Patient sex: F
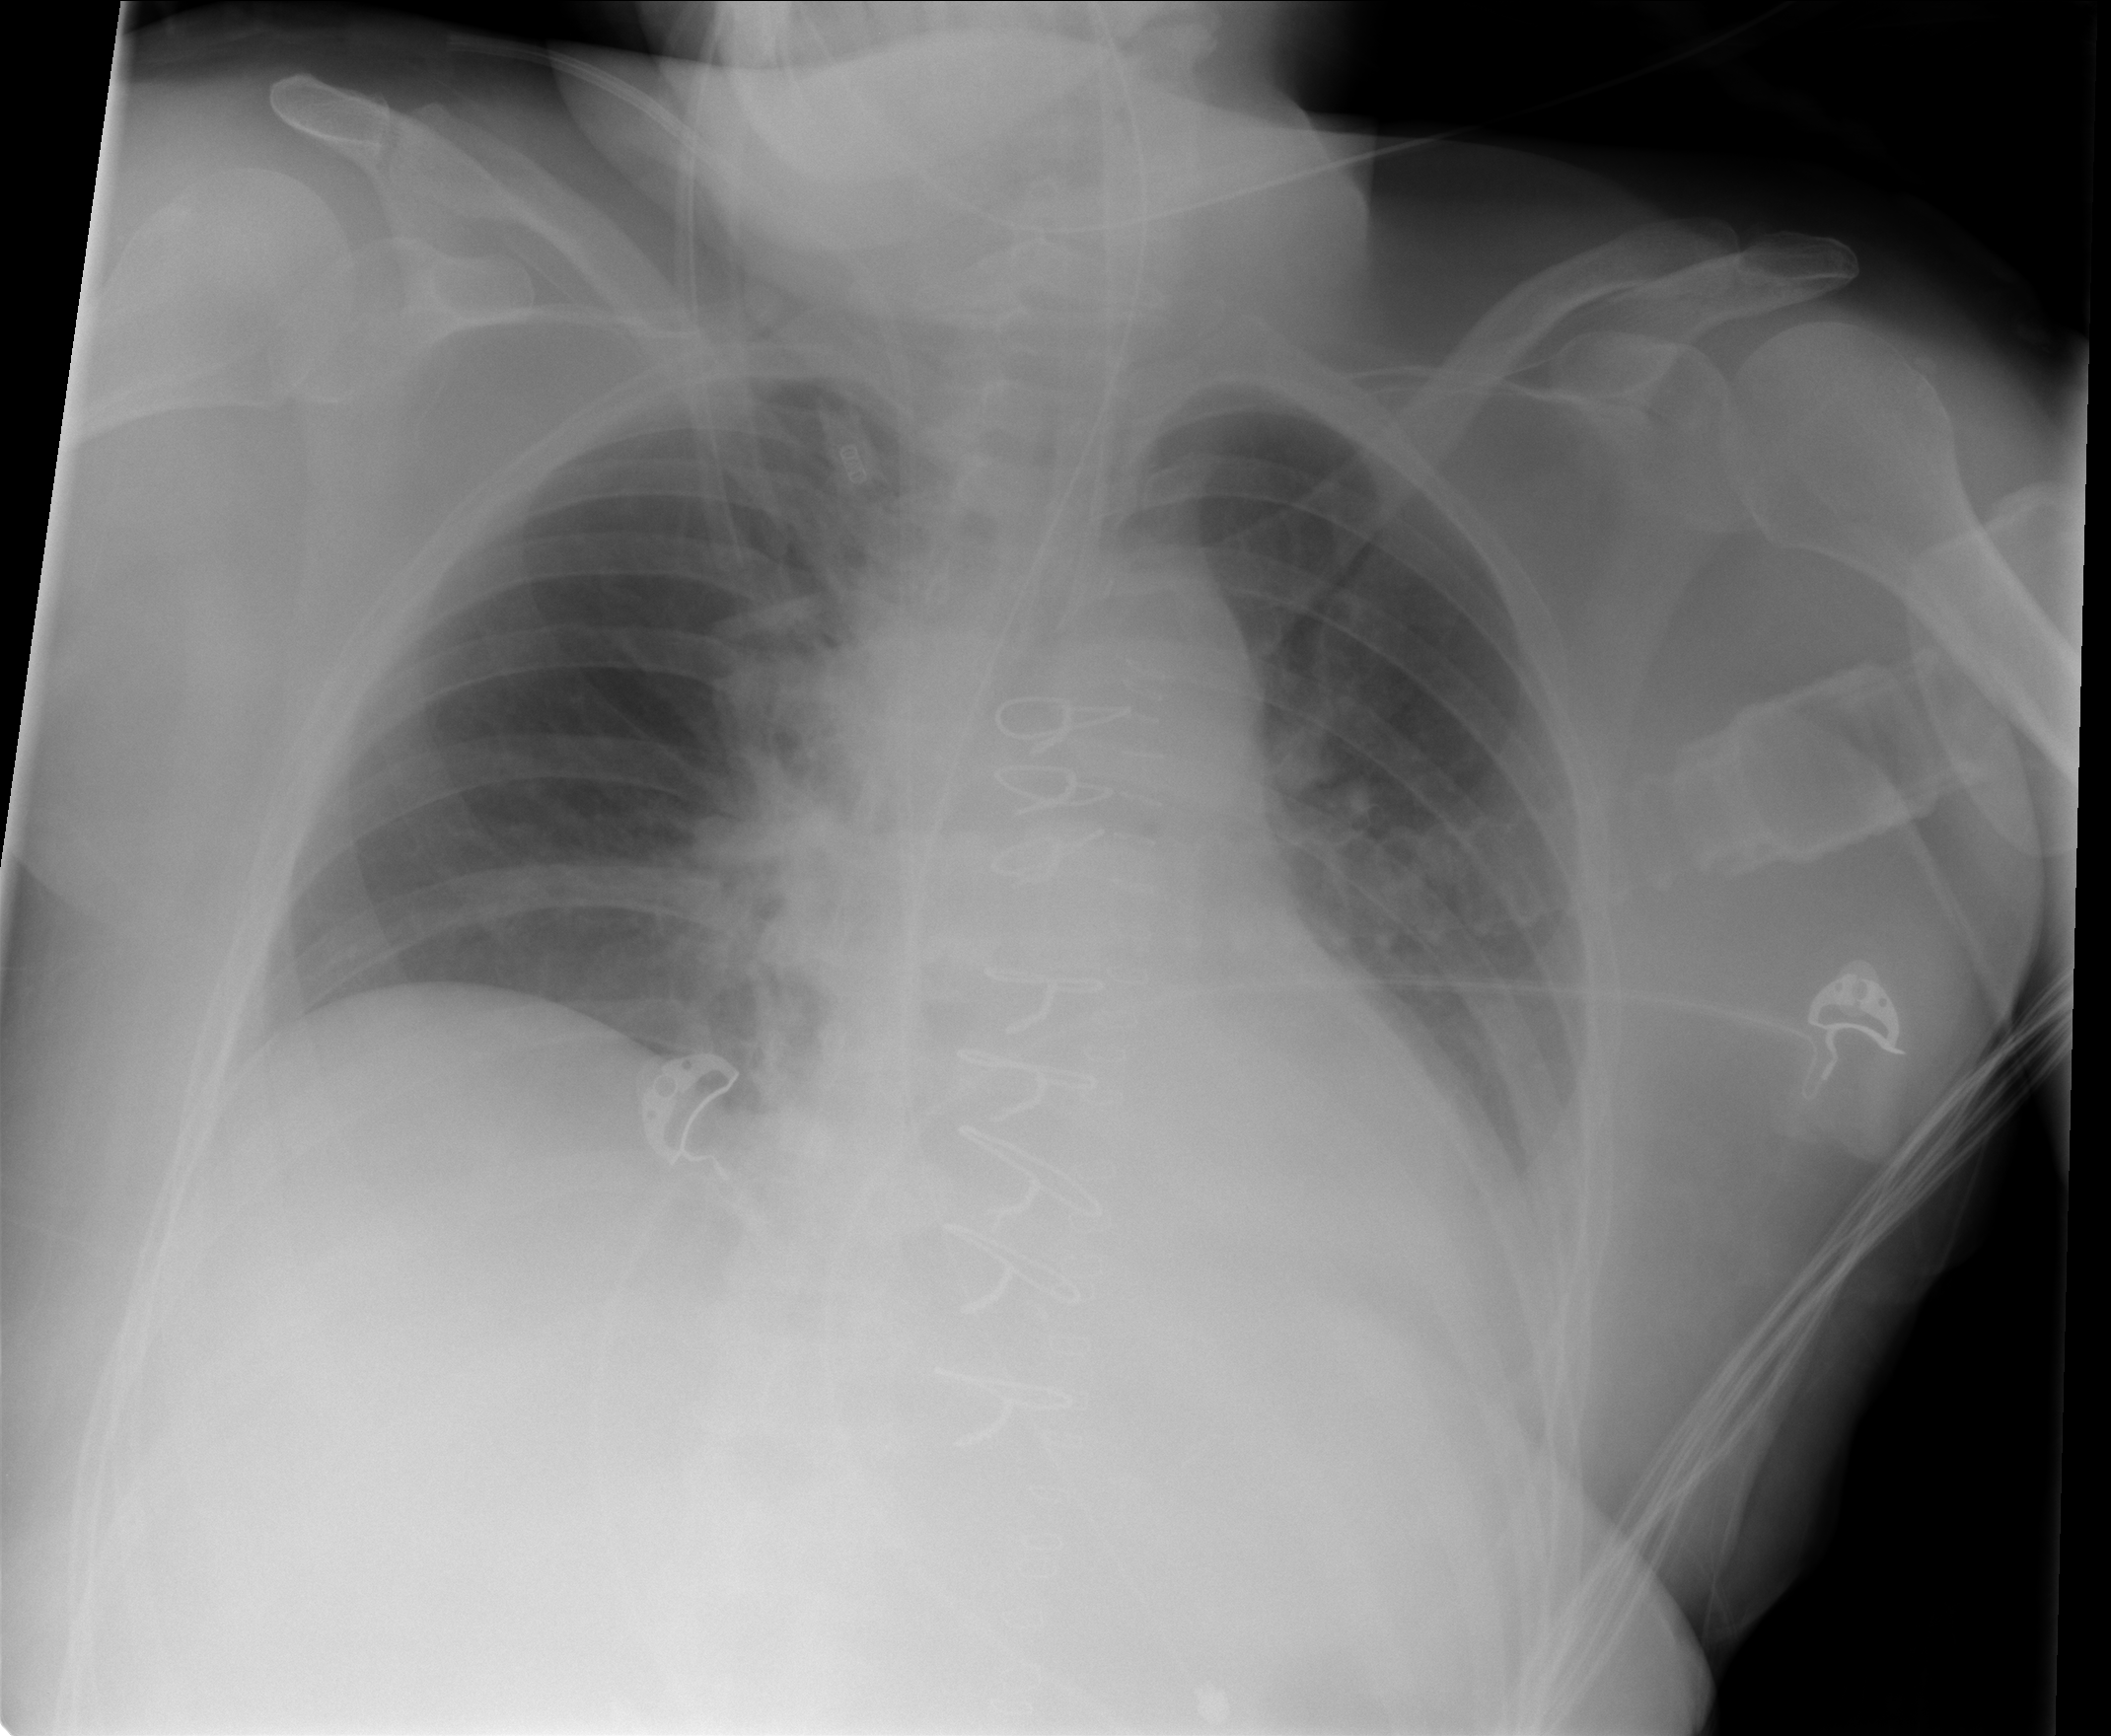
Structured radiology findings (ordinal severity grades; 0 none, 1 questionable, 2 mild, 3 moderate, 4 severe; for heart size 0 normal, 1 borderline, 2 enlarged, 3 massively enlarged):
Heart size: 1
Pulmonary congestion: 0
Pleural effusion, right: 0
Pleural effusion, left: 0
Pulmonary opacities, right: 0
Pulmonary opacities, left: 0
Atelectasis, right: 0
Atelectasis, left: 2